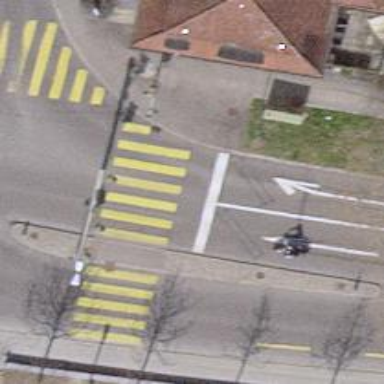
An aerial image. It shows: Zebra crossing on the road.